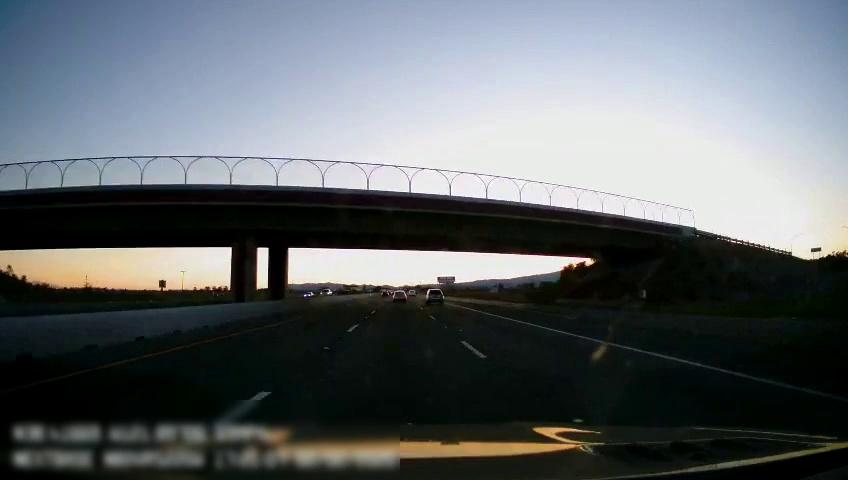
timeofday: Day
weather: Sunny
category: Drivable Space
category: Vehicles | Car
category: Vehicles | SUV
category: Vehicles | Car
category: Vehicles | Truck
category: Lanes | Current Lane
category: Lanes | Current Lane
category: Lanes | Alternate Lane
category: Lanes | Alternate Lane
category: Traffic | Signs